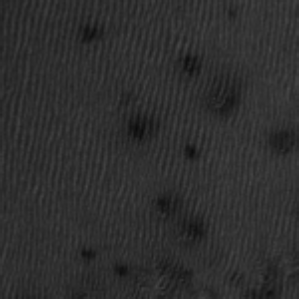
Label: frost